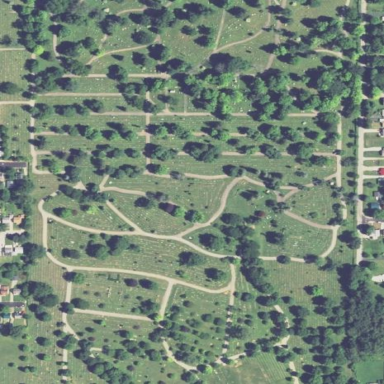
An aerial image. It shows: Cemetery.